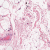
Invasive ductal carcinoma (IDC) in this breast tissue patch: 0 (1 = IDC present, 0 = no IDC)